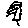
Label: smiley face